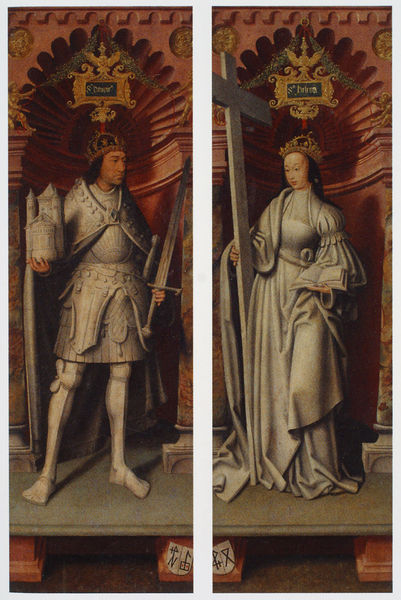
Titel: Flügelaußenseiten des Kreuzigungsaltars
Künstler: Bartholomäus Bruyn d. Ä.
Institution: München, Alte Pinakothek
Schlagwörter: gemälde, mann, frau, grau, kleid, marmor, zeichen, rot, sockel, kirche, gewand, mantel, krone, schrift, zwei, giebel, grisaille, könig, wandmalerei, platte, nische, schild, buch, kreuz, schwert, ritter, rüstung, wappen, statuen, königin, heilige, muschel, nischen, ädikula, stifter, stifterfiguren, kirchenmodell, schwertz